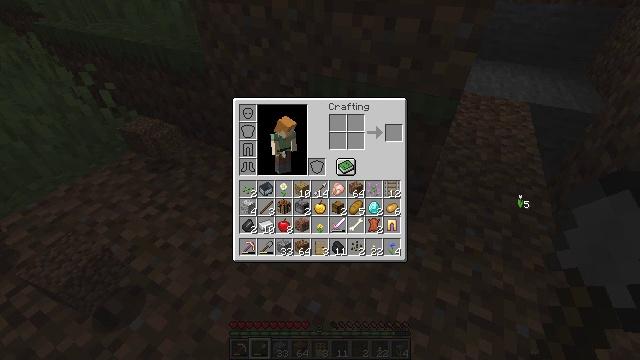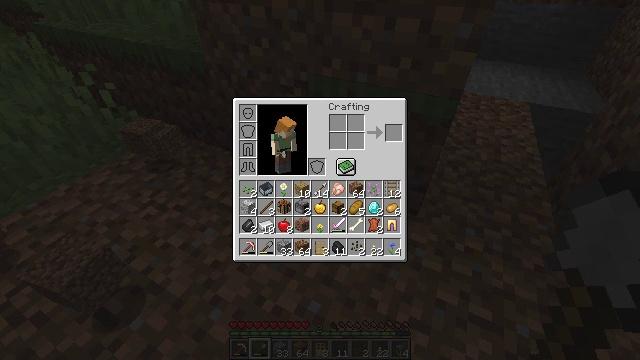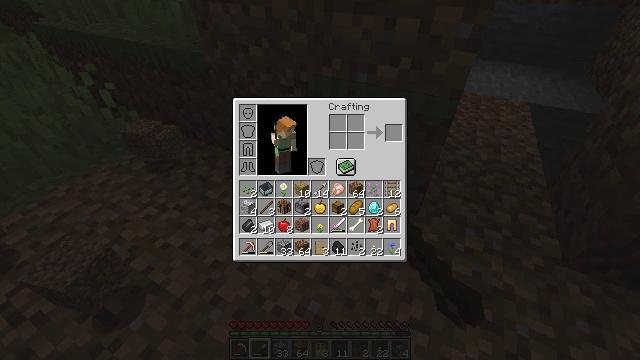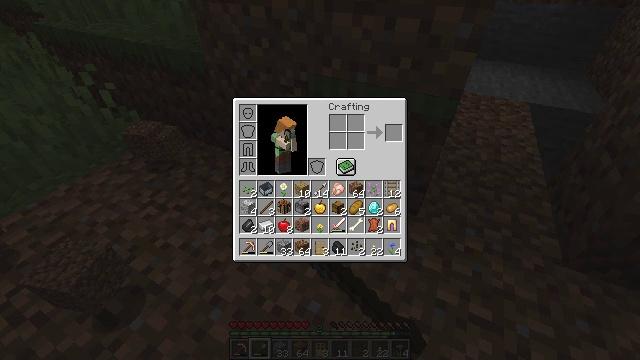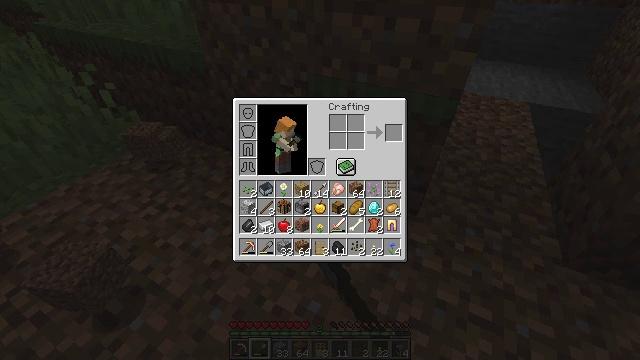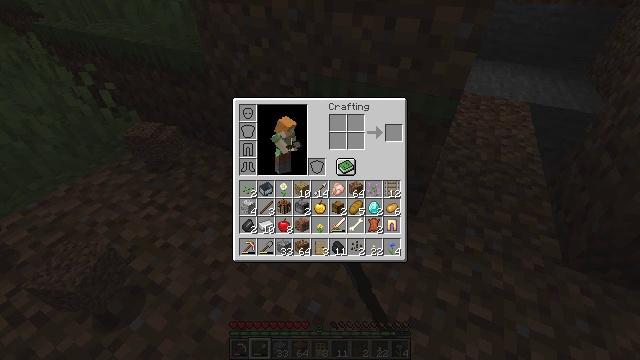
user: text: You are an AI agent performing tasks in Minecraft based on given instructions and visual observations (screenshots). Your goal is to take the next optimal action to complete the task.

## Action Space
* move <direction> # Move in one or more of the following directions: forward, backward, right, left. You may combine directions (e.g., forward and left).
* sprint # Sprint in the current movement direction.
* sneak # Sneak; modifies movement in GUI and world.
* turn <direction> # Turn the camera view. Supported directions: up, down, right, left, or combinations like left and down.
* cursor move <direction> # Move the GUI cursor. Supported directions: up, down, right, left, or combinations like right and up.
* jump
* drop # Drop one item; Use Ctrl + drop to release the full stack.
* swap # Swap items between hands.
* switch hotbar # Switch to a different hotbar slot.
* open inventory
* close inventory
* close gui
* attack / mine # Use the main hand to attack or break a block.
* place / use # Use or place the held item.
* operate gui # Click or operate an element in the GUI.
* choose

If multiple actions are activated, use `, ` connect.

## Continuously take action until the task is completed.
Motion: motion action
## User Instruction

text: Remove a pink tulip from the inventory.
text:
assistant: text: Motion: no_op
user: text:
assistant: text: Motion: no_op
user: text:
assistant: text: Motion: no_op
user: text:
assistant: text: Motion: no_op
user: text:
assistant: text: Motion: no_op
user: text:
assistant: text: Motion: no_op